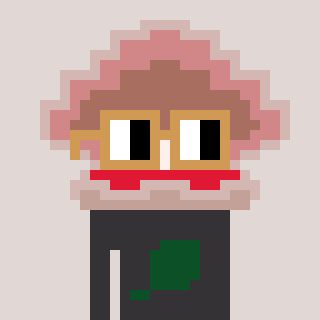
a pixel art character with square brown glasses, a oyster-shaped head and a grayscale-colored body on a warm background